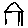
Label: house